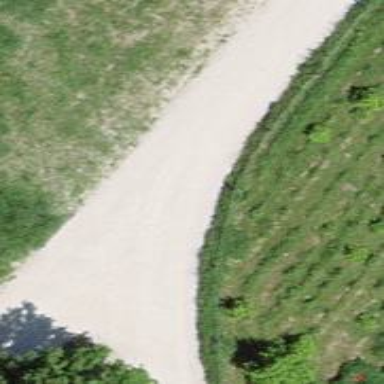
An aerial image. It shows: Track with fine gravel surface graded as grade 2.